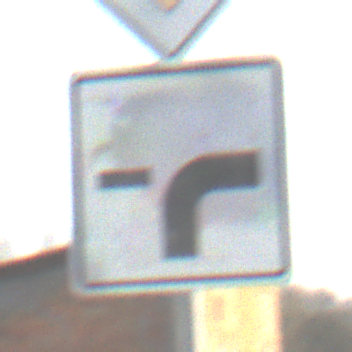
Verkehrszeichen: VerlaufVorfahrtsstrasse9
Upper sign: Vorfahrtsstrasse
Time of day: MorningAfternoon
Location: Outdoor (Suburban)
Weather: PartlyCloudy
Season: NotSpecified
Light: Natural